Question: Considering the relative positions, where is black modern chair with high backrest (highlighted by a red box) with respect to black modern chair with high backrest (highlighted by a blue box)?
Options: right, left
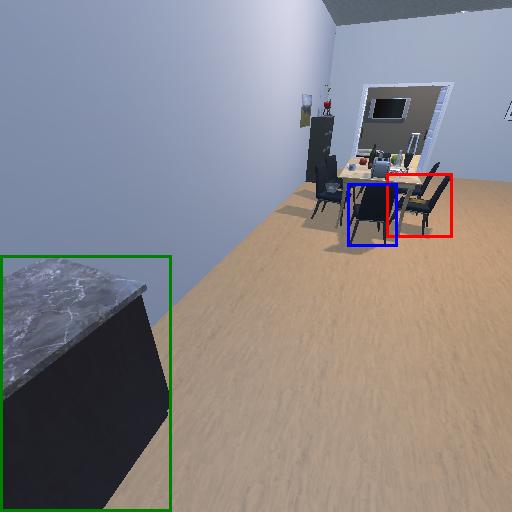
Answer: right